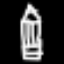
Label: pencil